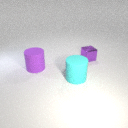
small purple metal cube to the right of large purple rubber cylinder